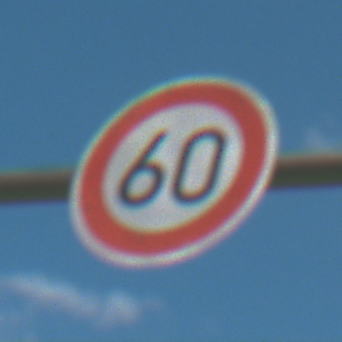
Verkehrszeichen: Geschwindigkeit60
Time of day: Midday
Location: Outdoor (Nature)
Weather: PartlyCloudy
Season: NotSpecified
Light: Natural